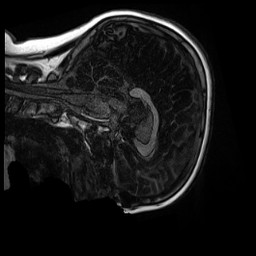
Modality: MP2RAGE
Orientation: sagittal
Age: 9
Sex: male
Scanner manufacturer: siemens
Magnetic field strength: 3 T
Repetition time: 4 s
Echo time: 0.00303 s